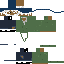
A male human skin with medium skin, wearing brown long hair dressed in a blue hoodie and black pants, featuring a closed mouth.